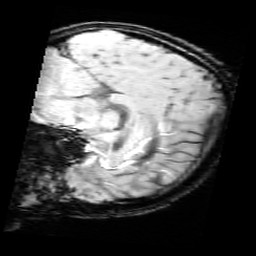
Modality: SWI
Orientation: sagittal
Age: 13
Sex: female
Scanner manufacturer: siemens
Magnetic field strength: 3 T
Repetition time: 0.027 s
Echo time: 0.02 s